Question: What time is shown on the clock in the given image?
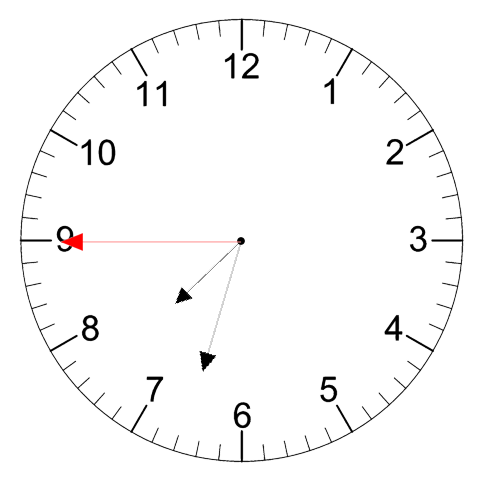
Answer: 07:32:45